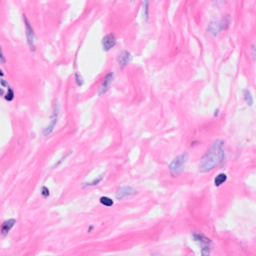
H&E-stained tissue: Breast